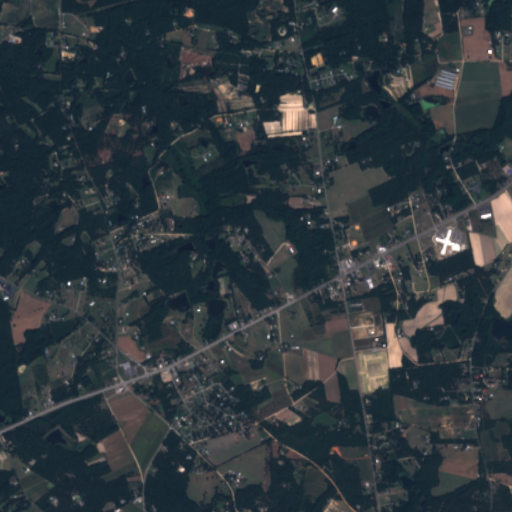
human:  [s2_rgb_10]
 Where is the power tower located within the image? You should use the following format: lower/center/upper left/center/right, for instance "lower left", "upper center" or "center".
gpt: The power tower is located in the upper left of the image.
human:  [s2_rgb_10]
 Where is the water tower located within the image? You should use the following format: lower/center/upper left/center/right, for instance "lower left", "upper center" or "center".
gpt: The water tower is located in the lower right of the image.
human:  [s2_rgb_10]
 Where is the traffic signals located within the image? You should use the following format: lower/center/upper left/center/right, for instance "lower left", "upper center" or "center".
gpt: The traffic signals is located in the center right of the image.
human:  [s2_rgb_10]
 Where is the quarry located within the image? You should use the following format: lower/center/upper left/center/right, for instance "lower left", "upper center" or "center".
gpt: There is no quarry in the image.